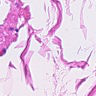
Metastatic tissue present: no